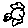
Label: bird